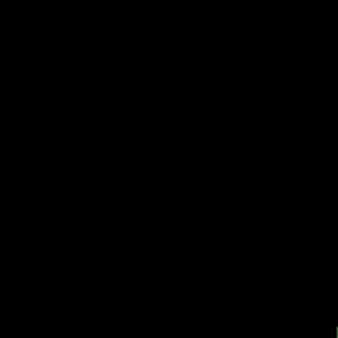
Label: other